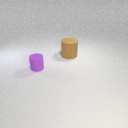
large brown rubber cylinder to the right of small purple rubber cylinder